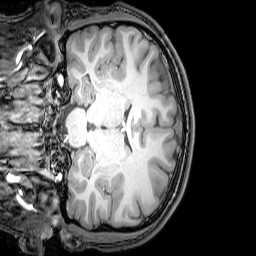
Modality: T1w
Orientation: coronal
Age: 22
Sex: male
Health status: healthy
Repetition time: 0.081 s
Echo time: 0.037 s